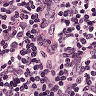
Metastatic tissue present: no